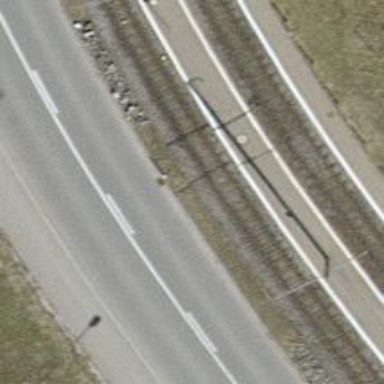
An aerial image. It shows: Narrow-gauge railway track with electrified contact line. The railway has one track.